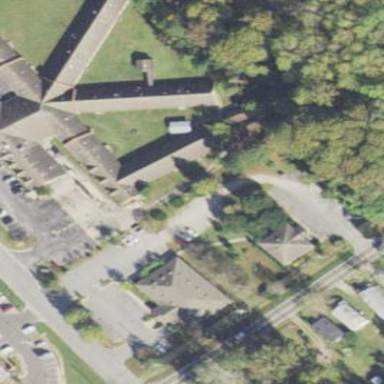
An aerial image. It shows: Nursing home building.